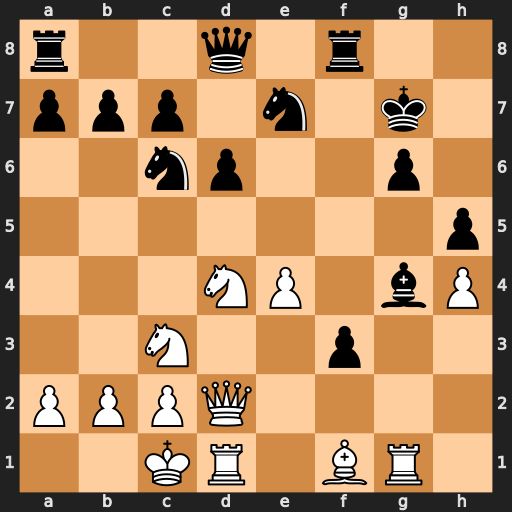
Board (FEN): r2q1r2/ppp1n1k1/2np2p1/7p/3NP1bP/2N2p2/PPPQ4/2KR1BR1
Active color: w
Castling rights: -
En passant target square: -
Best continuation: Rxg4 Nxd4 Qxd4+